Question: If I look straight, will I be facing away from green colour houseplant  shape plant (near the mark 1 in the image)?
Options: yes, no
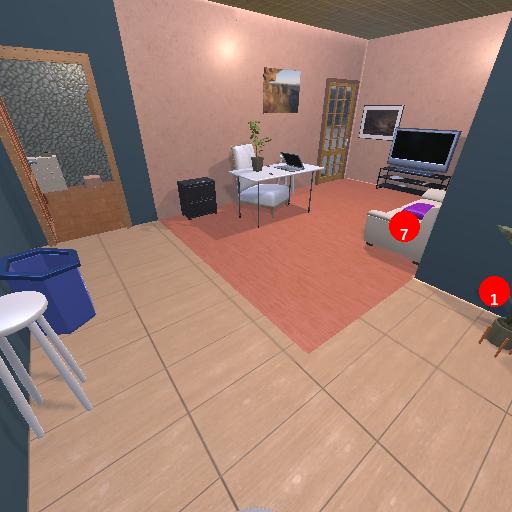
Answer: yes